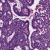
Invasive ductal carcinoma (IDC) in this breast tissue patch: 1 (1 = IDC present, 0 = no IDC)